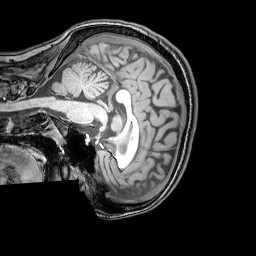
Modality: T1w
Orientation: sagittal
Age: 22
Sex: female
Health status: healthy
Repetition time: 0.081 s
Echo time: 0.037 s